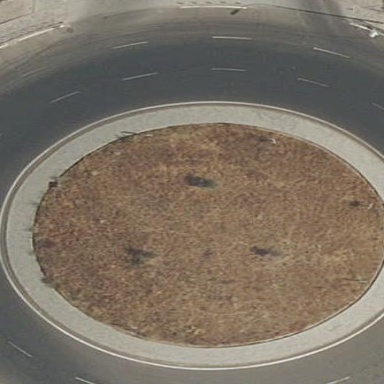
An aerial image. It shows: Kerb barrier.